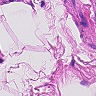
Metastatic tissue present: no